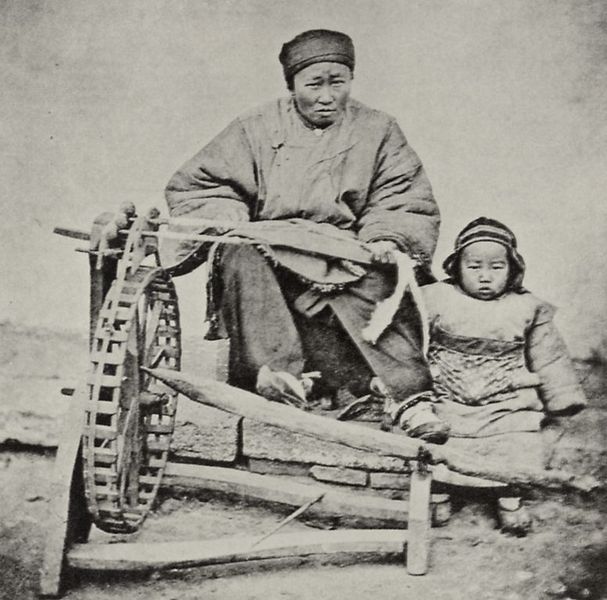
Titel: Die Baumwollverarbeitungsmaschine wurde mit dem Fuß betrieben
Künstler: John Thomson
Schlagwörter: fuß, gruppe, hand, himmel, mann, schatten, weiß, landschaft, menschen, mädchen, sitzen, ausschnitt, frau, grau, holz, hut, licht, schwarz, blick, haube, alt, hose, jacke, jung, kappe, mütze, blicke, gesicht, kleidung, mensch, spitze, stein, steine, trauer, bildnis, hände, portrait, porträt, feld, kalt, vieh, mantel, stoff, kind, mutter, paar, tochter, vater, traurig, arbeit, füße, japan, zwei, lehrerin, schuhe, arbeiten, mauer, ziegel, steinmauer, winter, baby, speichen, arbeiter, holzrad, rad, krieg, handarbeit, wolle, gestell, junge, chinesin, bauer, foto, fotografie, photographie, maschine, pfahl, gerät, asien, schwarz-weiß, asiatisch, kittel, mutter und kind, mürrisch, photo, tracht, china, handwerk, verschwommen, landwirtschaft, skeptisch, oma, armut, fotographie, pflug, garn, weben, aufnahme, sohn, spinnen, spinnrad, landwirt, indianer, treten, gehäkelt, kaftan, tante, frua, chinese, fernost, mongolei, vorrichtung, mongolen, chinesen, asiaten, wattiert, dicke backen, egge, asiat, dunkle augen, mongolisch, traditionell, inuit, tradtion, photp, broterwerb, drehspindel, flache kappe, kritischer blick, mütze mit ohrenklappen, tretbrett, kald, monolei, pflus